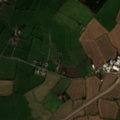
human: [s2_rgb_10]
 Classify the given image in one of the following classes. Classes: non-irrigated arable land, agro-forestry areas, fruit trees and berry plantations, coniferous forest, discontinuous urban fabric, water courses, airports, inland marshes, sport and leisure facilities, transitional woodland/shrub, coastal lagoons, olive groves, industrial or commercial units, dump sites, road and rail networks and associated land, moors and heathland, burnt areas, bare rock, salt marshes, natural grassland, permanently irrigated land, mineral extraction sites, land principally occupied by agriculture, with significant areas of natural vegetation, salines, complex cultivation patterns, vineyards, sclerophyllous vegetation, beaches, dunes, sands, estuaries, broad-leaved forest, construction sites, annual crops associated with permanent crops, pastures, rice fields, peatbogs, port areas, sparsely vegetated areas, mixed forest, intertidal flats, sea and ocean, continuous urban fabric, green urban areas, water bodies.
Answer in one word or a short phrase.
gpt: construction sites, non-irrigated arable land, pastures, coniferous forest